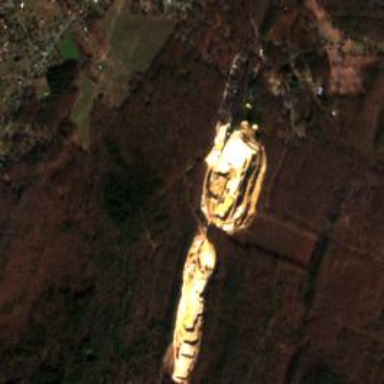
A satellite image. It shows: Quarry area.